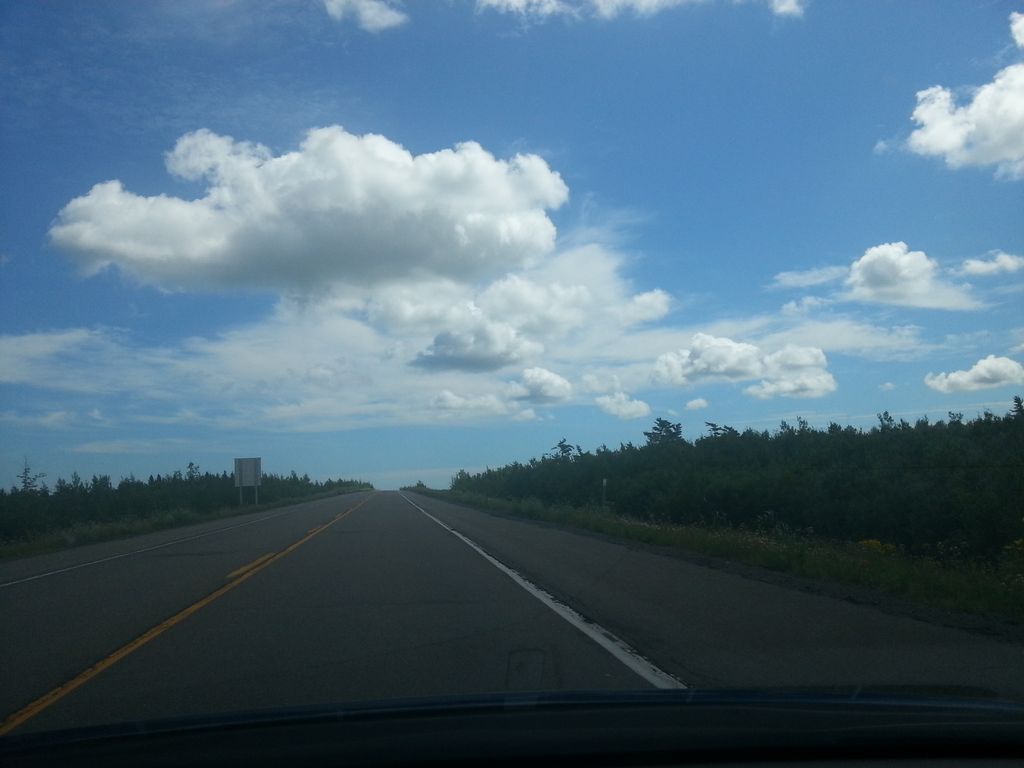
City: charlottetown